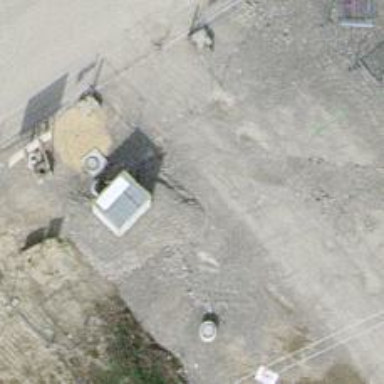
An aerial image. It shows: Recycling center.